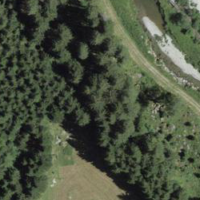
EUNIS habitat code: 43
Species observed at this site:
Motacilla alba
Cirsium arvense